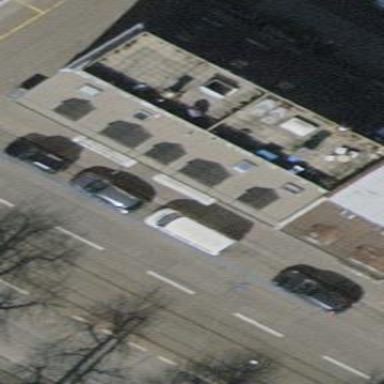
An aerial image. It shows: Parking lane.